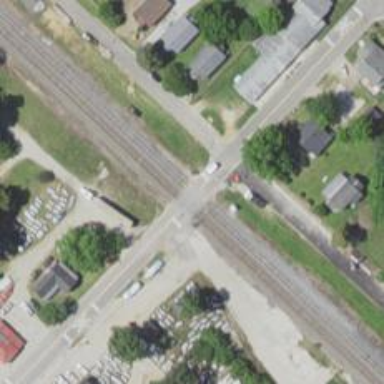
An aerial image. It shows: Level crossing on the railway with lights and gate.